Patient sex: F
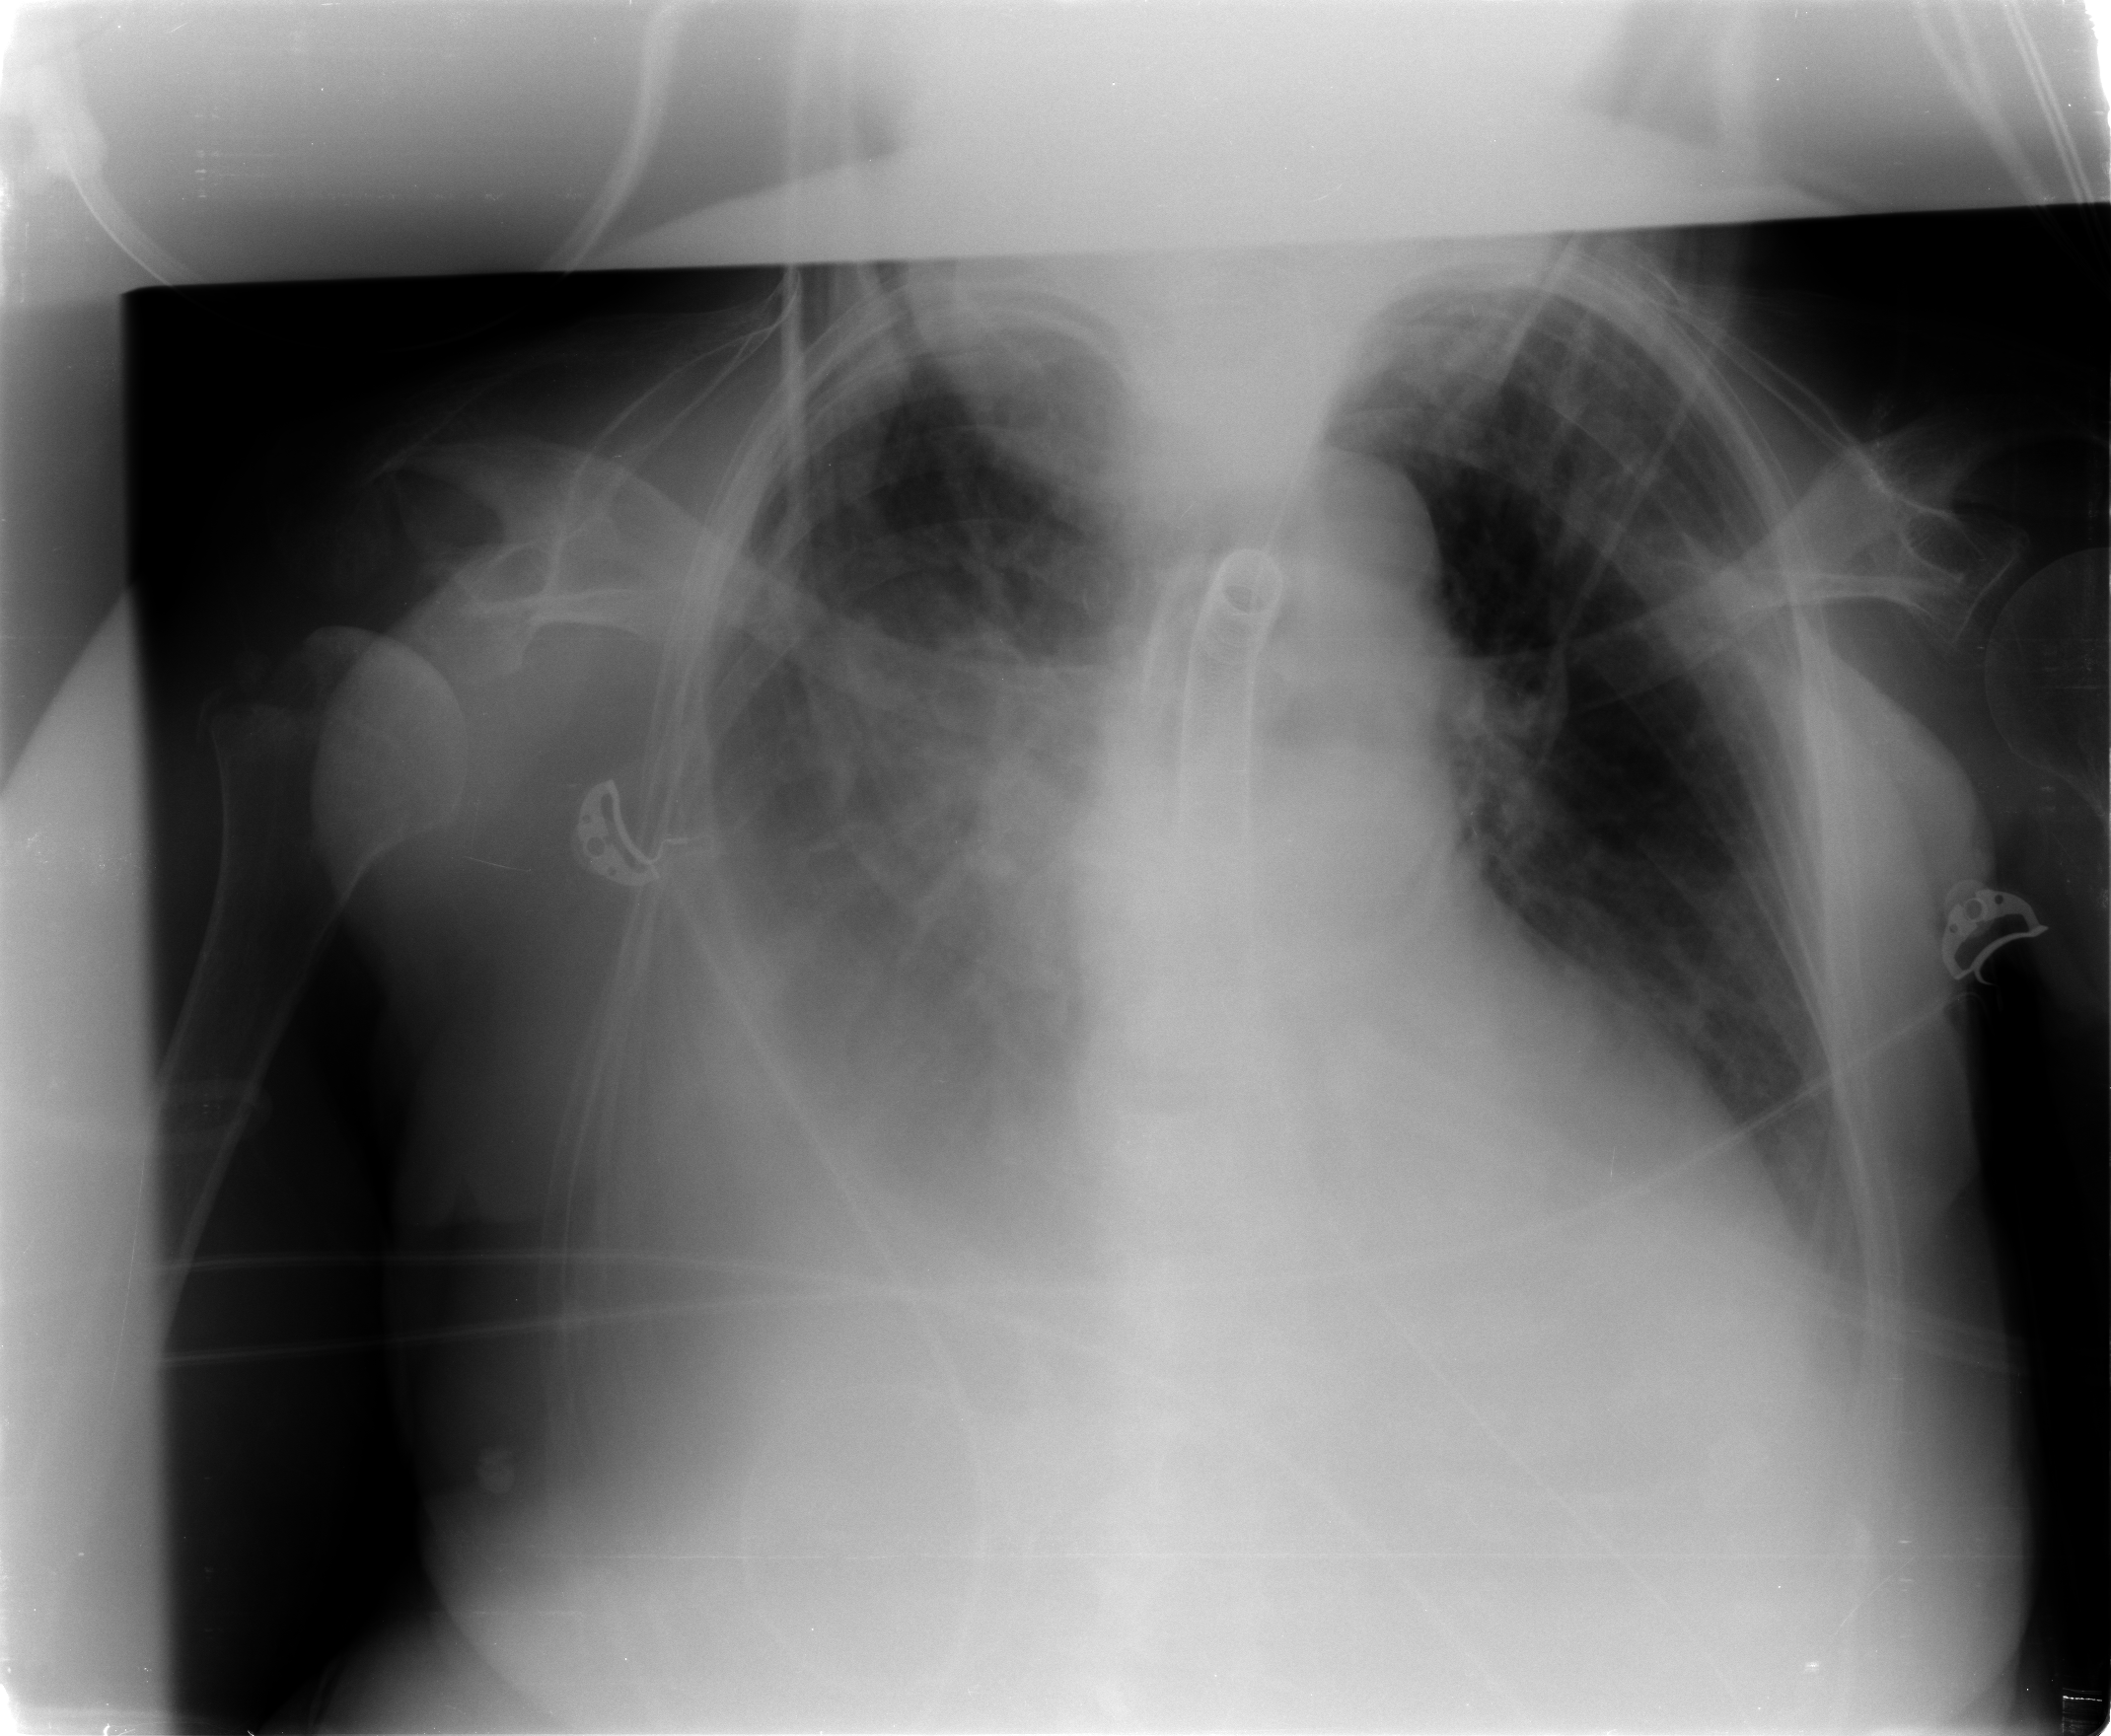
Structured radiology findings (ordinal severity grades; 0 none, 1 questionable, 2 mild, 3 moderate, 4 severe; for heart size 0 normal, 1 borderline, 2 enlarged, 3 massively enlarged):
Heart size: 0
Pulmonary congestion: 2
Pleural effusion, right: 3
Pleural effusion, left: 1
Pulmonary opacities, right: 2
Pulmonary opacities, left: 0
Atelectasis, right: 3
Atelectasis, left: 2